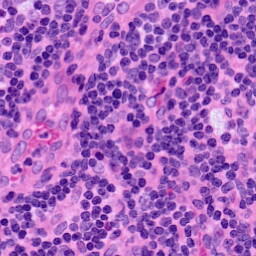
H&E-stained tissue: LymphNode